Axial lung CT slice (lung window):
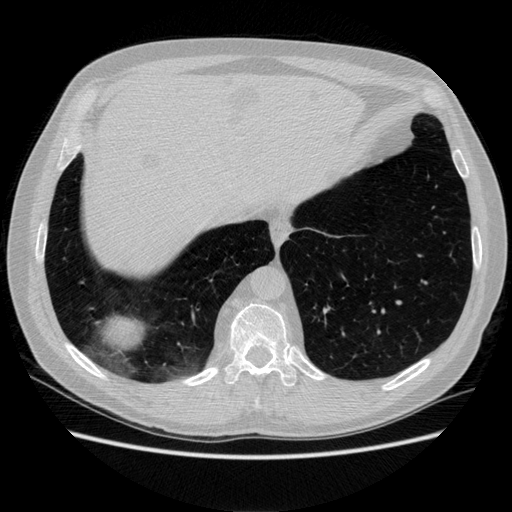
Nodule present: no